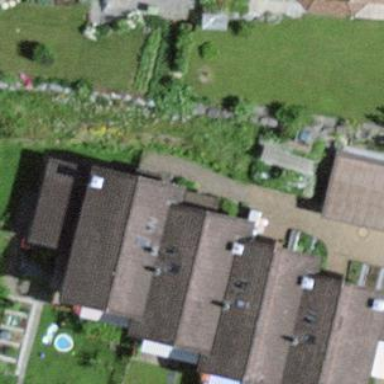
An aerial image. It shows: Terrace building.